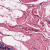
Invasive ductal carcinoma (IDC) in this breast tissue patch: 0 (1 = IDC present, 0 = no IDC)